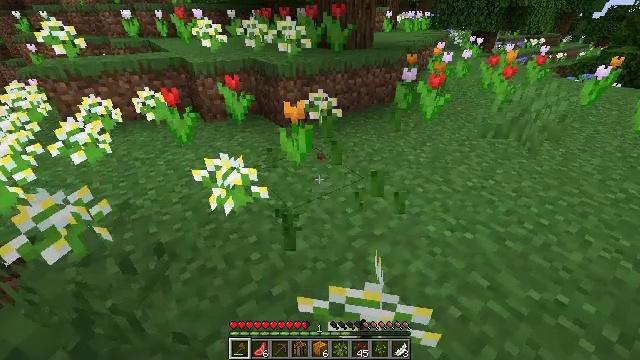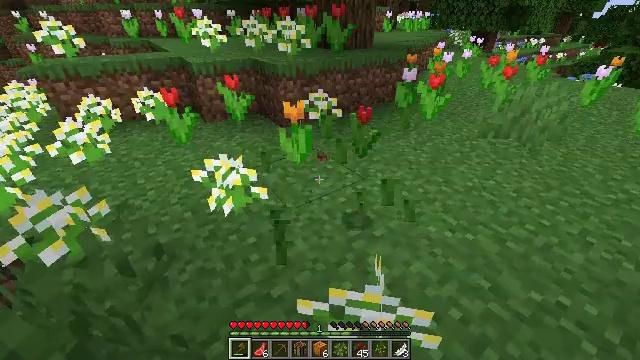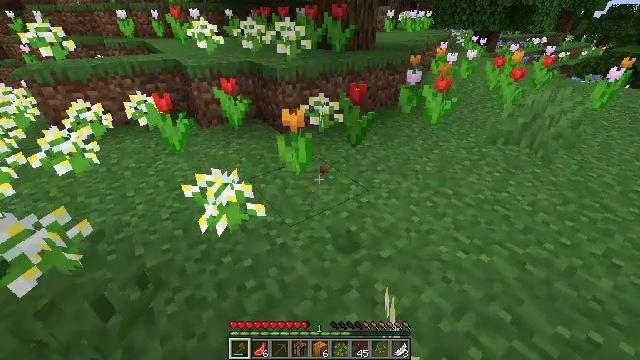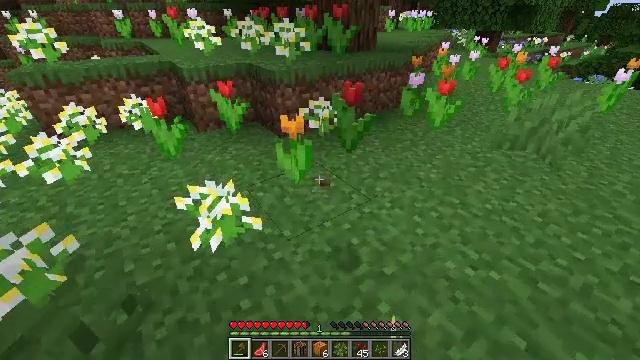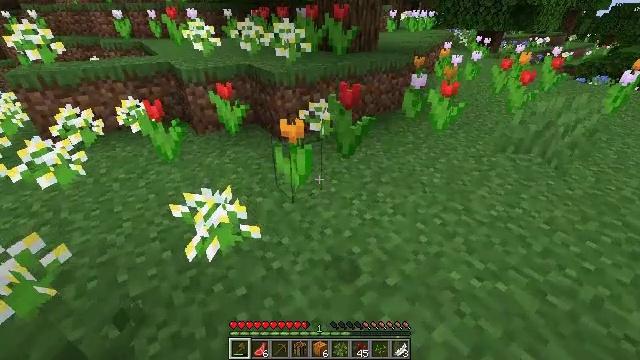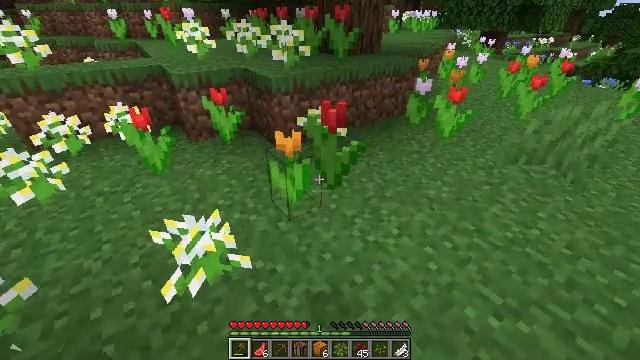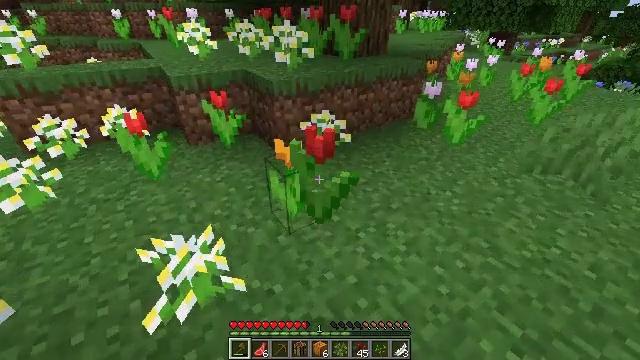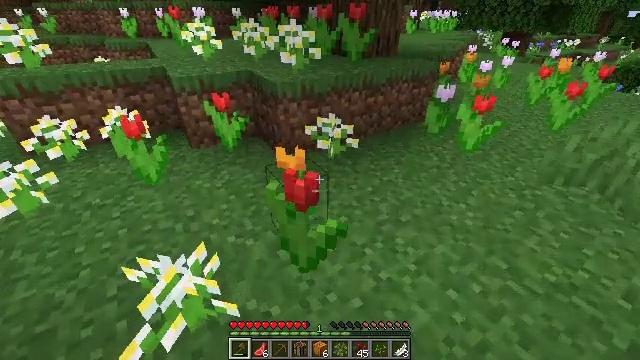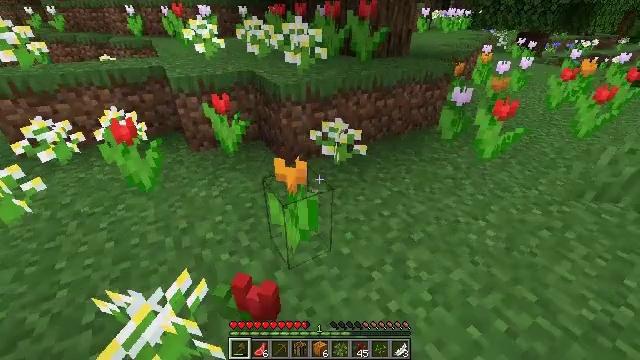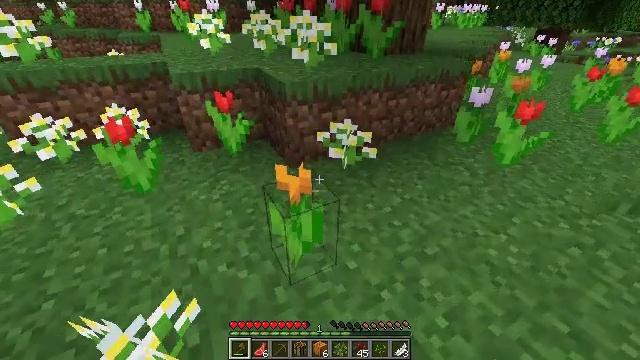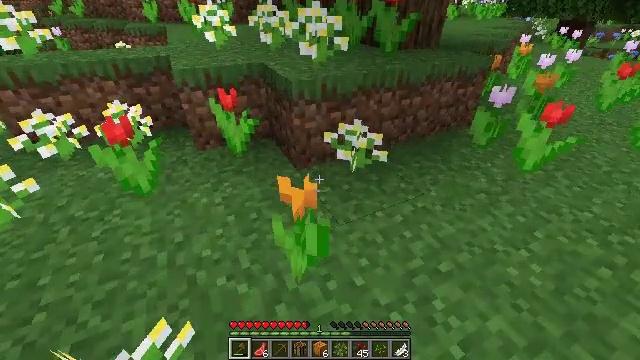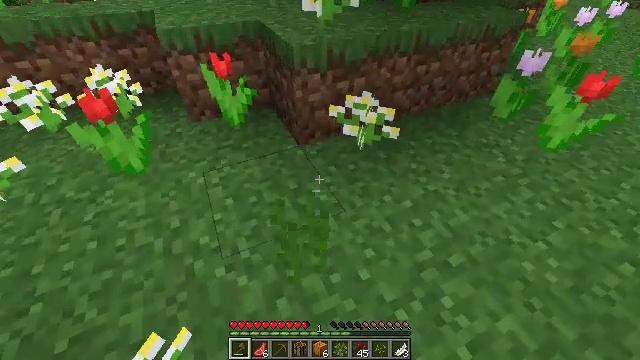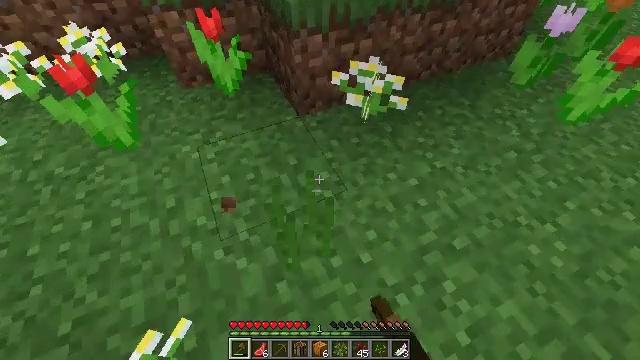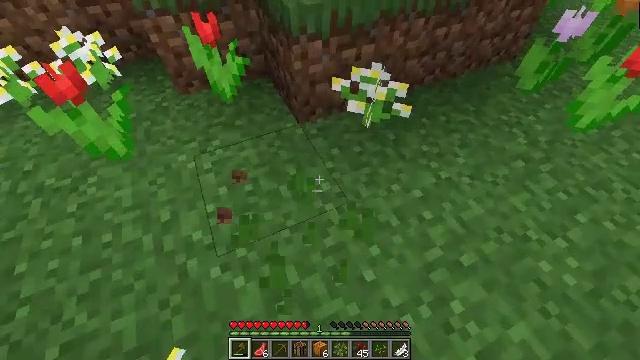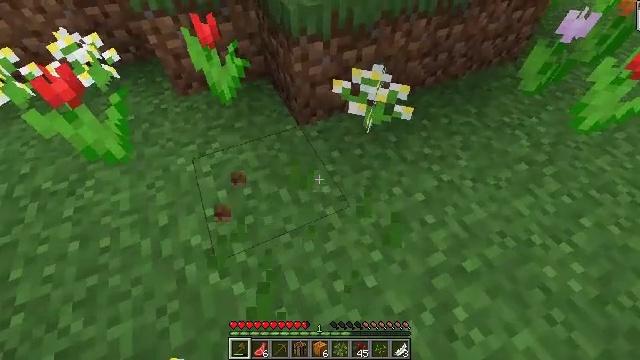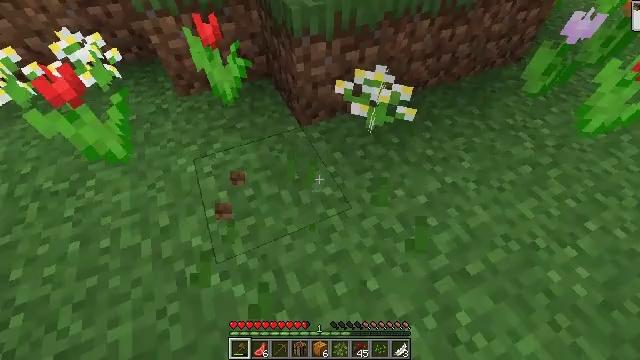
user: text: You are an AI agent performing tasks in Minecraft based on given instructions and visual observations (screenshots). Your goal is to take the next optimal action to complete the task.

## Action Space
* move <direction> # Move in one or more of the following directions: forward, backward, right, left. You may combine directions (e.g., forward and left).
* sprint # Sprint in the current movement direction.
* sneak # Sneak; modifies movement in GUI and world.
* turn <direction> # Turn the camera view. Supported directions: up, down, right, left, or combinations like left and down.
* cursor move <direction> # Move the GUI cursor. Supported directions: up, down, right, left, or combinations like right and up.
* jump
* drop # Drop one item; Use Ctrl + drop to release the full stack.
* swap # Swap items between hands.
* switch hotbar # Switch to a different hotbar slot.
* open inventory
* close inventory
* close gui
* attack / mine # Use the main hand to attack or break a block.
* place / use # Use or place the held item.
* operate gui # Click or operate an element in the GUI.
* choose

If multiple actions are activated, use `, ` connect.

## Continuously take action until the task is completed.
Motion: motion action
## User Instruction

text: Pick up an orange tulip.
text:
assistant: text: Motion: move forward
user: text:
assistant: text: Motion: move forward
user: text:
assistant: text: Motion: move forward
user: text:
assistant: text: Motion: move forward
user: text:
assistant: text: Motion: move forward
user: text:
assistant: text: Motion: move forward, turn left
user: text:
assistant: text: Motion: move forward, turn left
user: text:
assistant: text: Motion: move forward, turn left
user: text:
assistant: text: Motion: move forward, turn left
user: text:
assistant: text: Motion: move forward, turn left and down
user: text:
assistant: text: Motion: move forward, turn left and down, attack / mine
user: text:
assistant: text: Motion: turn down, attack / mine
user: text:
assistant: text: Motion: attack / mine
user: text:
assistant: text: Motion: no_op
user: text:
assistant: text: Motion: no_op
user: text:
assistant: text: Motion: no_op